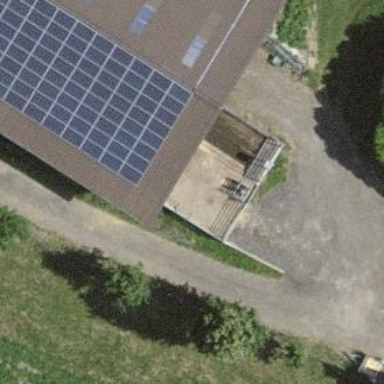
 consisting of solar photovoltaic panels."